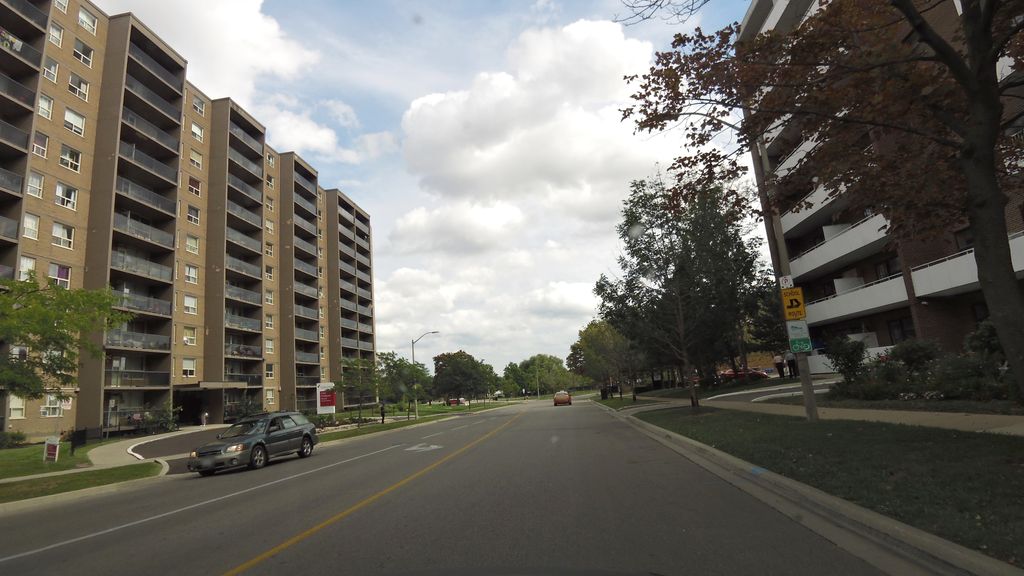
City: toronto